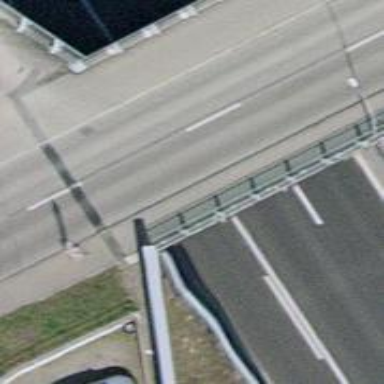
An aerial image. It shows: Sidewalk bridge over footway.